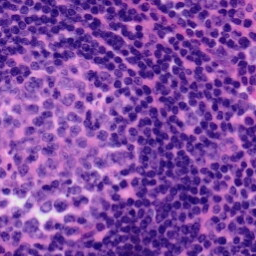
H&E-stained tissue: Tonsil